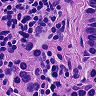
Metastatic tissue present: yes